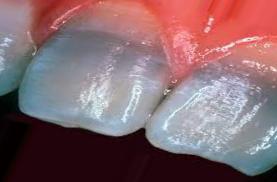
Condition: Tooth Discoloration